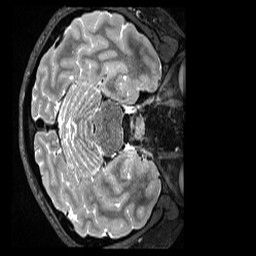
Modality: T2w
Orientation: axial
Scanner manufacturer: siemens
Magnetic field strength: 3 T
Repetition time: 3.2 s
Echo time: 0.563 s